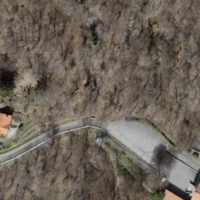
EUNIS habitat code: 41
Species observed at this site:
Erigeron karvinskianus
Lysandra bellargus
Salvia glutinosa